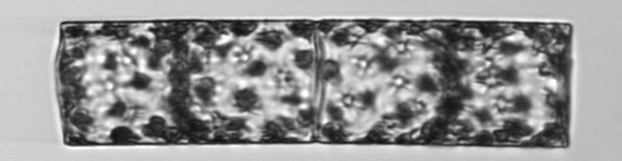
Label: Guinardia_flaccida